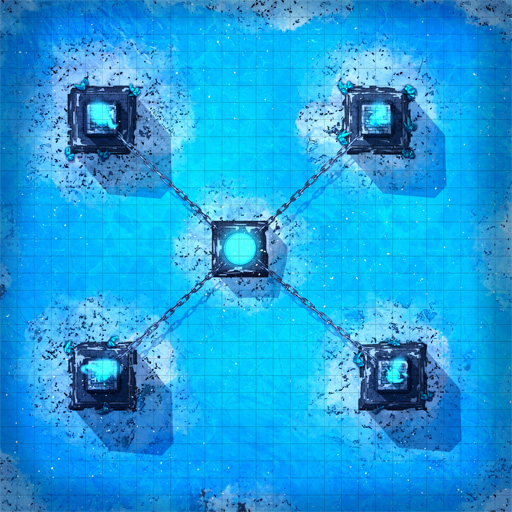
A D&D Grid Map ice background 5 arcane pedestals glowing connected by chain (Icy Towers Map)